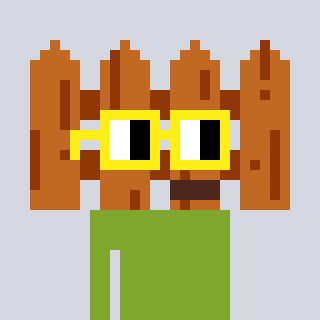
a pixel art character with square yellow glasses, a fence-shaped head and a slimegreen-colored body on a cool background